Aerial crown-view tile of a tropical tree (Barro Colorado Island, Panama), acquired 20250915:
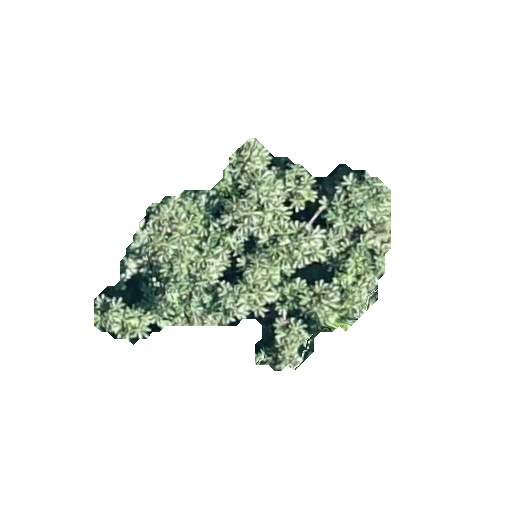
Species: Cecropia insignis
GBIF accepted scientific name: Cecropia insignis
Crown area: 60.057 m²